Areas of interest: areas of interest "Industrial"
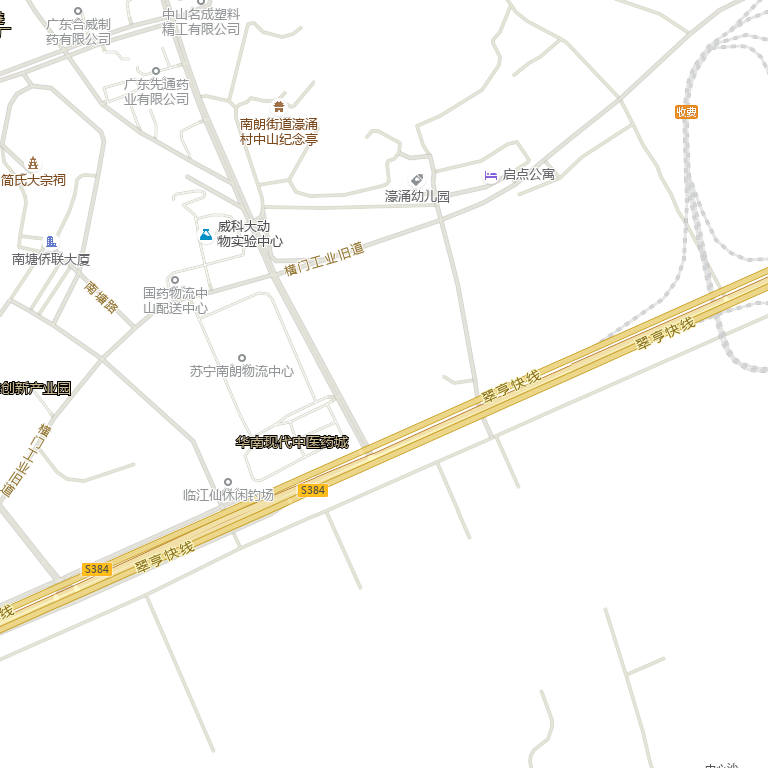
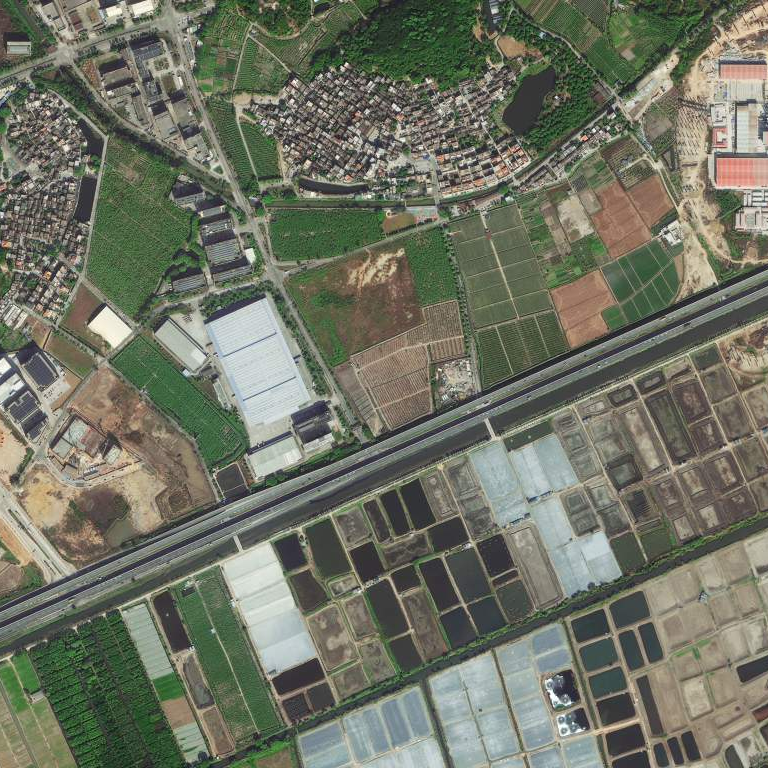